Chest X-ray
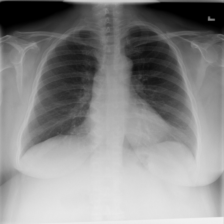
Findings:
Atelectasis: negative
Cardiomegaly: negative
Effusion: negative
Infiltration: negative
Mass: negative
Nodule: negative
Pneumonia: negative
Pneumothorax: negative
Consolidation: negative
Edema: negative
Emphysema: negative
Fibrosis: negative
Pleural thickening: negative
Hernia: negative